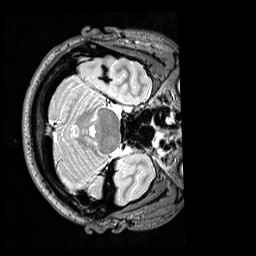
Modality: T2w
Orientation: axial
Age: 26
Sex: male
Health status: healthy
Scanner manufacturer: siemens
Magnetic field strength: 3 T
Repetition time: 3.2 s
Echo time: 0.568 s